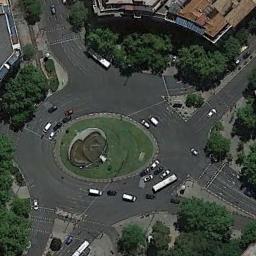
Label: roundabout